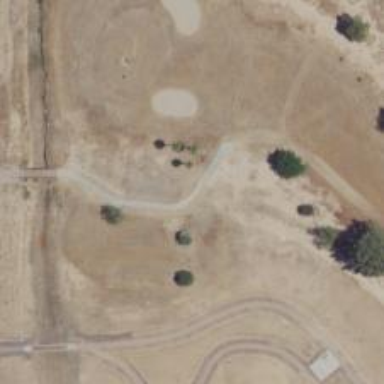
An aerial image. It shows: Golf cartpath that is also road path.